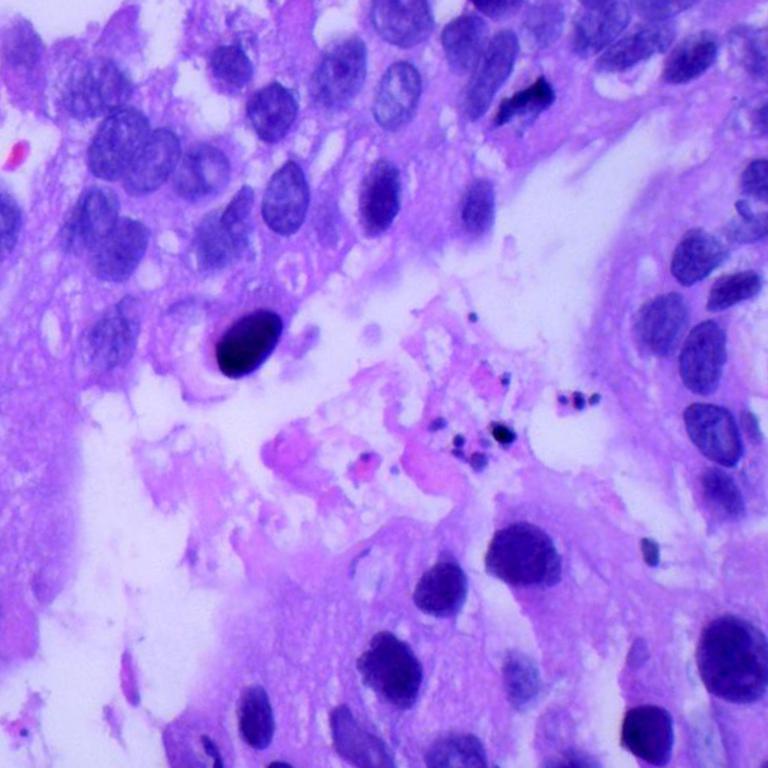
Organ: lung
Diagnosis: adenocarcinomas